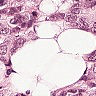
Metastatic tissue present: yes